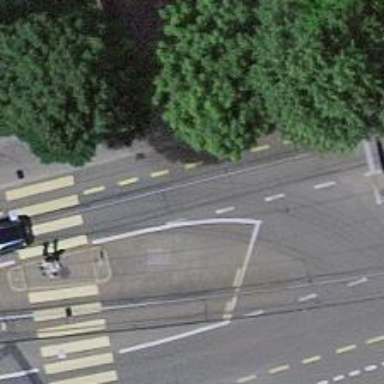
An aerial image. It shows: Tram level crossing on the railway.